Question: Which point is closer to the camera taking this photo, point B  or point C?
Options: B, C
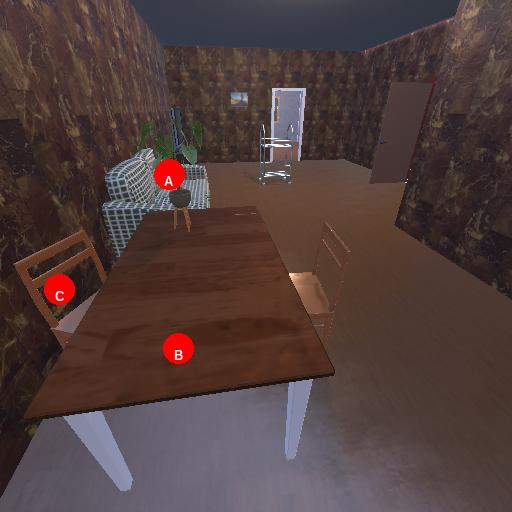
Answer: B